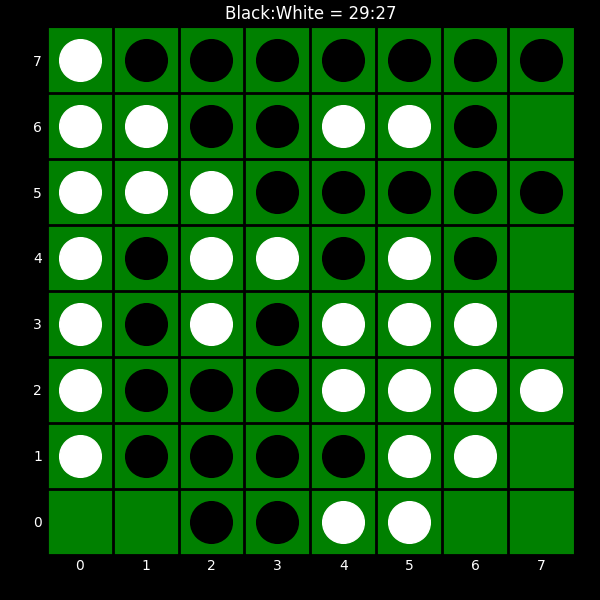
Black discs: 29
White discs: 27